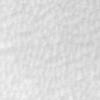
Label: no_change